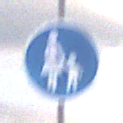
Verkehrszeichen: Gehweg
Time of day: SunriseSunset
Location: Outdoor (Beach)
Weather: Overcast
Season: NotSpecified
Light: Natural